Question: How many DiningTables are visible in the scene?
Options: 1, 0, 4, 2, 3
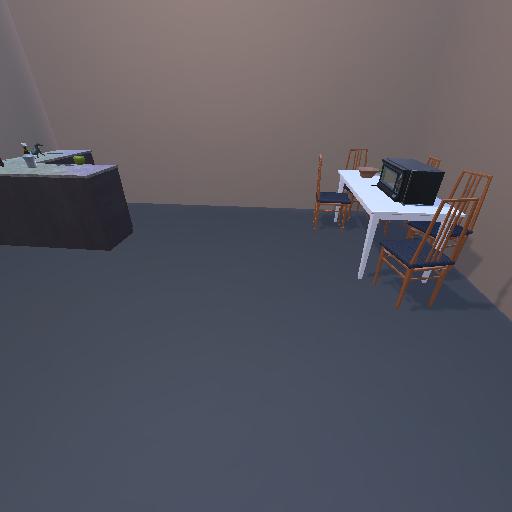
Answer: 1